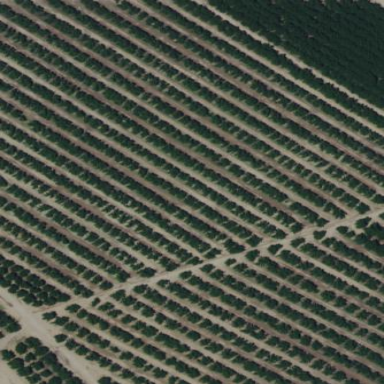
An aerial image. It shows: Orchard.